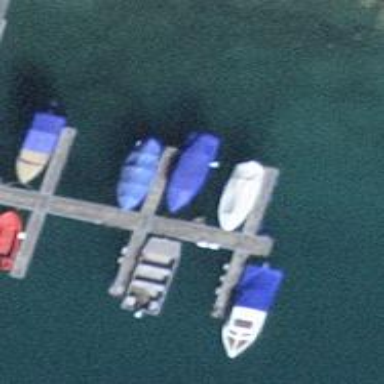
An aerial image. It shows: Man-made pier.